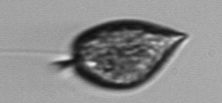
Label: Prorocentrum_micans